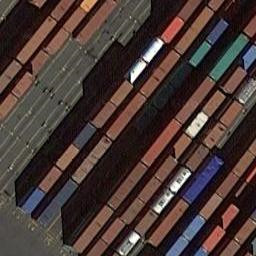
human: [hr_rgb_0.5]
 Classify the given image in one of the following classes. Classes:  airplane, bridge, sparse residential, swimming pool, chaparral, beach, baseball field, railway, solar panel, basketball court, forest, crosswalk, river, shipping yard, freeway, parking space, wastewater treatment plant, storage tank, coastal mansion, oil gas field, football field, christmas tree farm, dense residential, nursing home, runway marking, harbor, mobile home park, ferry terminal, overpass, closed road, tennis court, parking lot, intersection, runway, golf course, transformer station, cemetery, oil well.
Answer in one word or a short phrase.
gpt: shipping yard